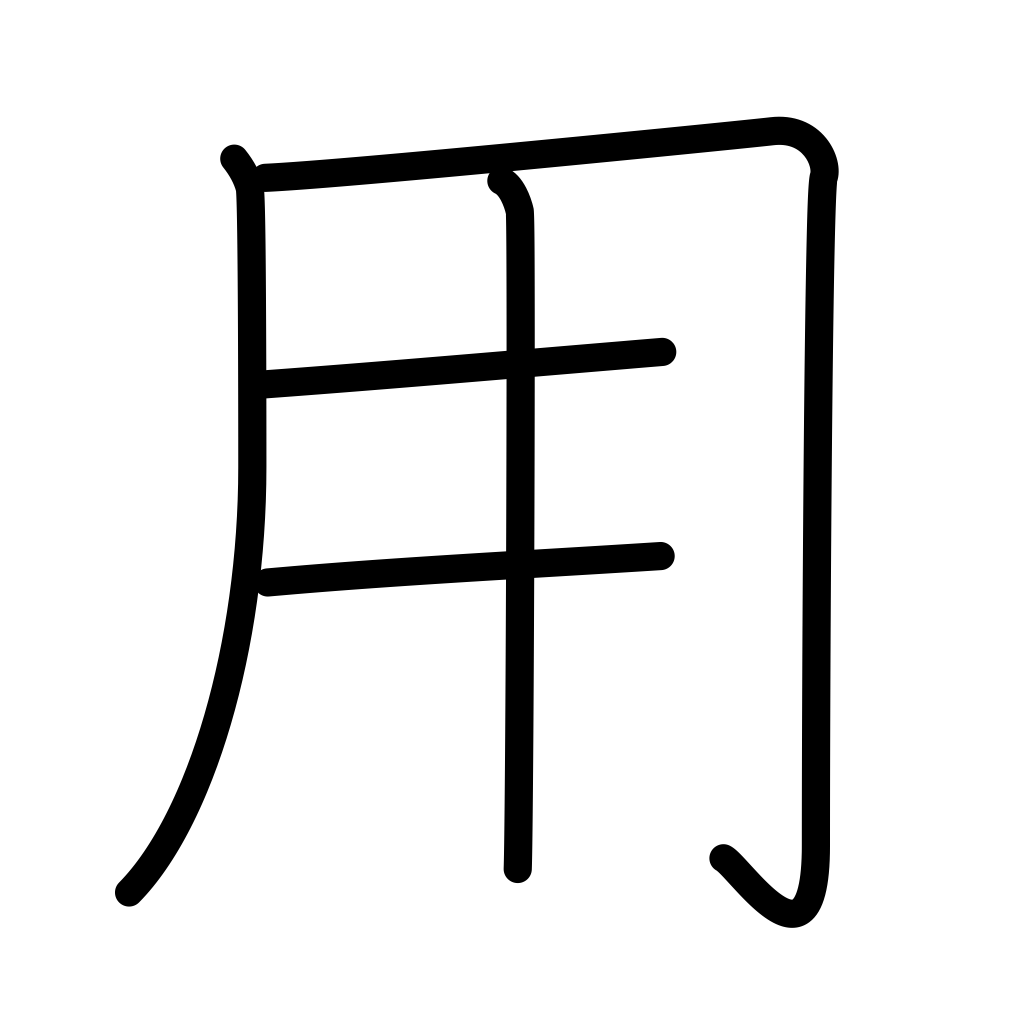
Meaning: utilize, business, service, use, employ